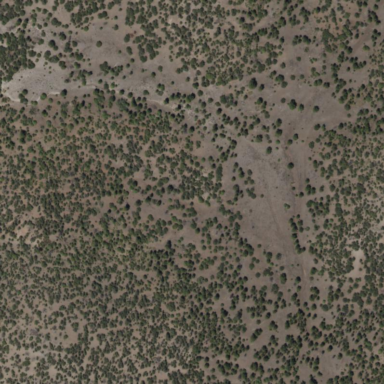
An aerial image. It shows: Patch of scrub vegetation.